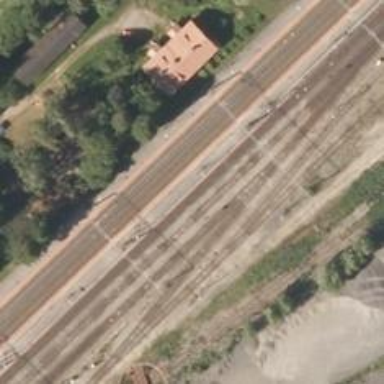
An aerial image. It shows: Electrified rail siding with contact line.